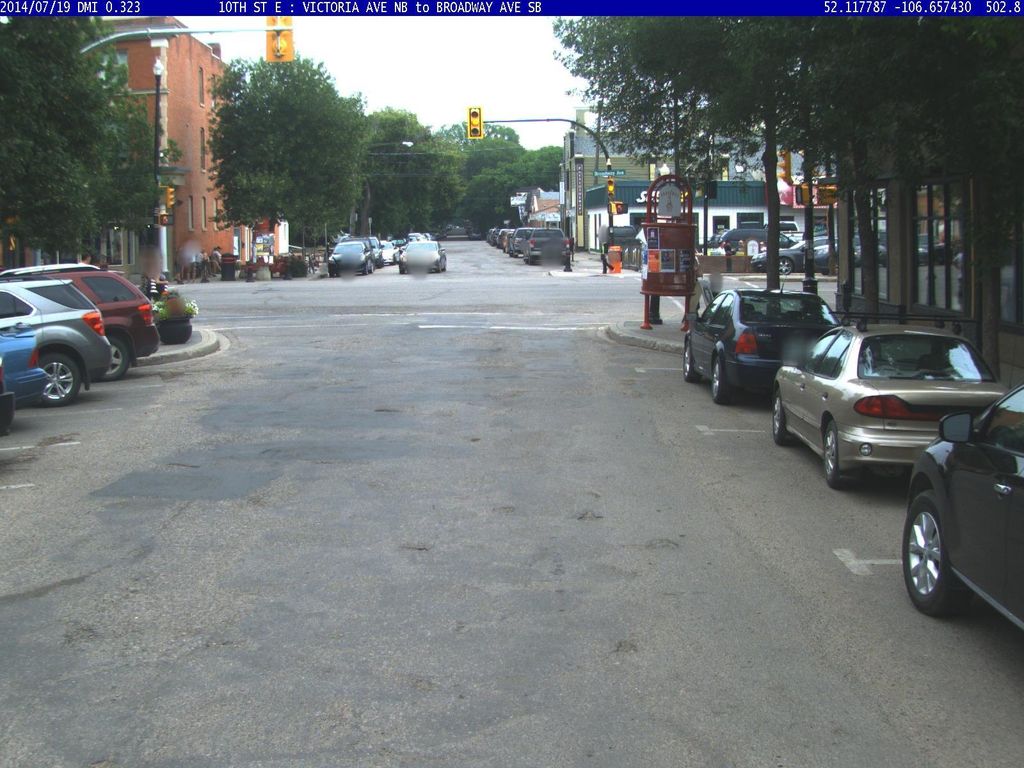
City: saskatoon